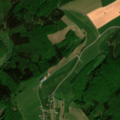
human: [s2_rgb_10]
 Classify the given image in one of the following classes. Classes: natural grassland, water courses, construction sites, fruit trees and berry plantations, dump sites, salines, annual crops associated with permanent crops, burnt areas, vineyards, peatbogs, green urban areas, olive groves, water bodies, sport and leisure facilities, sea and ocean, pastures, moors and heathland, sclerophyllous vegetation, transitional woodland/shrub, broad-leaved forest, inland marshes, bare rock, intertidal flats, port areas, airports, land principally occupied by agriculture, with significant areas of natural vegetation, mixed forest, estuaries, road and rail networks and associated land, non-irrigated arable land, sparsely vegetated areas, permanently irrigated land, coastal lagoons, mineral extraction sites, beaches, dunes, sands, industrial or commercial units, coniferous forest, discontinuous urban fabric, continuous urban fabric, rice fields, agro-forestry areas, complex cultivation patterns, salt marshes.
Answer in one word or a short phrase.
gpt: complex cultivation patterns, broad-leaved forest, mixed forest